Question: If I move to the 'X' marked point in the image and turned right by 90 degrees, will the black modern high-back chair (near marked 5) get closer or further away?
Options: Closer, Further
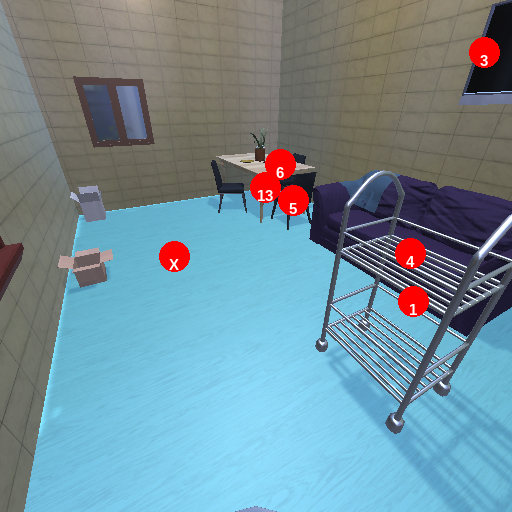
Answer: Closer